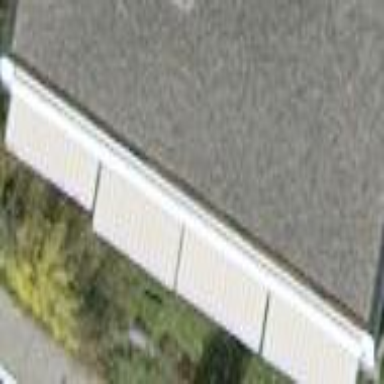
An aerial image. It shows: View of roof of building.